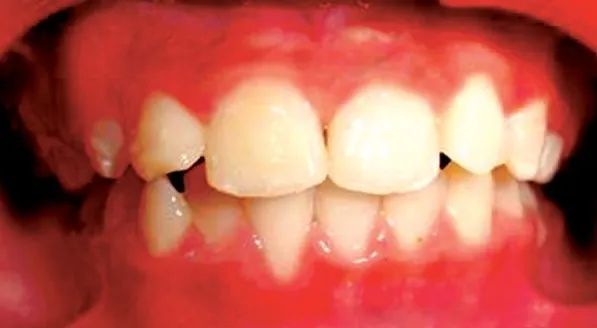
After debonding.
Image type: medical_photograph (oral_photograph)